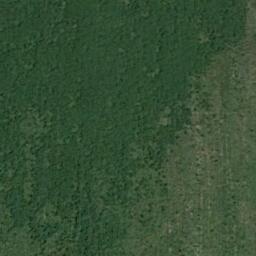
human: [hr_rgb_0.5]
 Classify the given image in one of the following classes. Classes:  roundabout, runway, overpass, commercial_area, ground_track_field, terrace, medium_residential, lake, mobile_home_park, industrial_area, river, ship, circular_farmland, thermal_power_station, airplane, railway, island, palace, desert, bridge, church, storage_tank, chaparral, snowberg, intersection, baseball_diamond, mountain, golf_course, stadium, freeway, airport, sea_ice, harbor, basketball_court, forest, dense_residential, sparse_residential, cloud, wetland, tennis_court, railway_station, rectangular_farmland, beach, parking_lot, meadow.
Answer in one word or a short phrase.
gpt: meadow